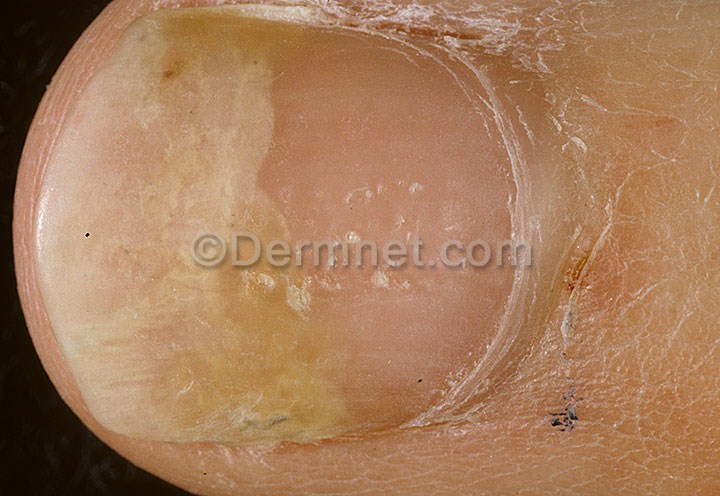
Disease: Psoriasis pictures Lichen Planus and related diseases